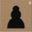
Piece: bP